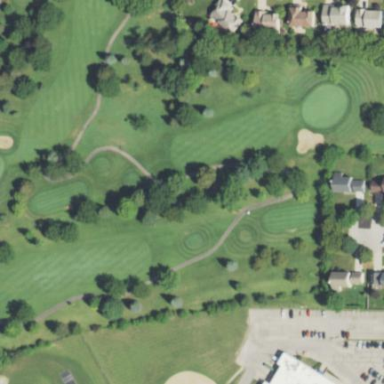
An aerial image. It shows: Area with grass used as rough in golf course.